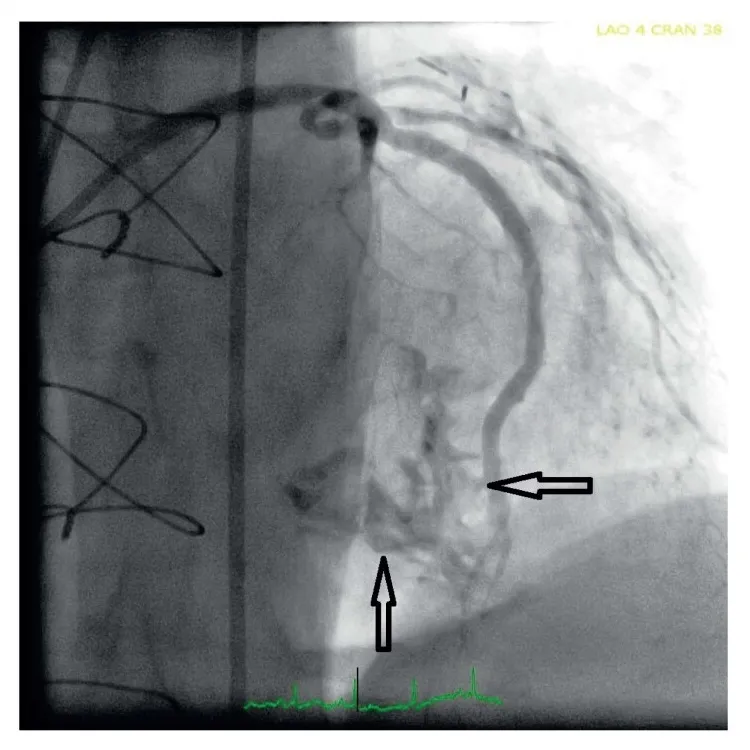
Uma grande fistula drenando para o ventriculo direito.
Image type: radiology (x_ray)